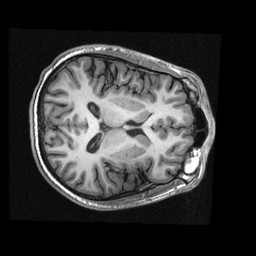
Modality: T1w
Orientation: axial
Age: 23
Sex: male